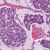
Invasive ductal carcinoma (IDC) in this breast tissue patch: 1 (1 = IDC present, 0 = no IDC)